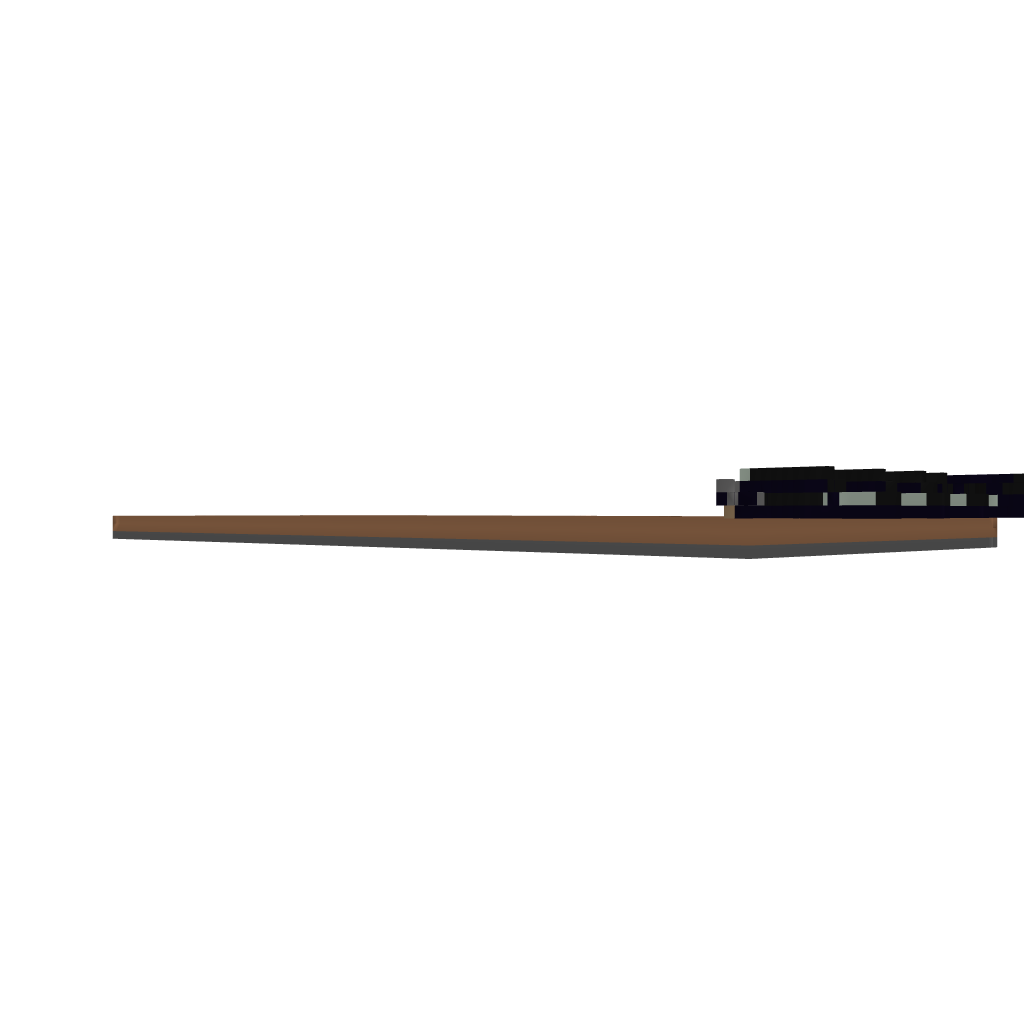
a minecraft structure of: Cannon test range